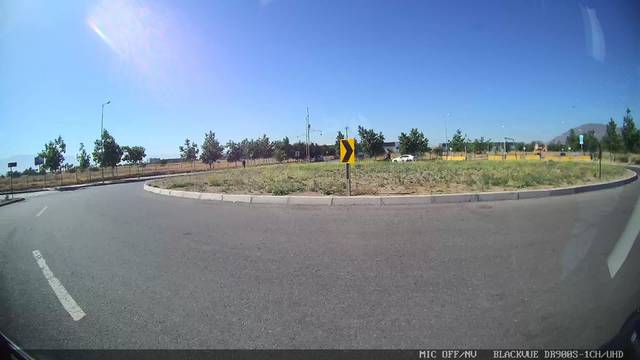
Region: Chile
Coordinates: -33.423, -70.789